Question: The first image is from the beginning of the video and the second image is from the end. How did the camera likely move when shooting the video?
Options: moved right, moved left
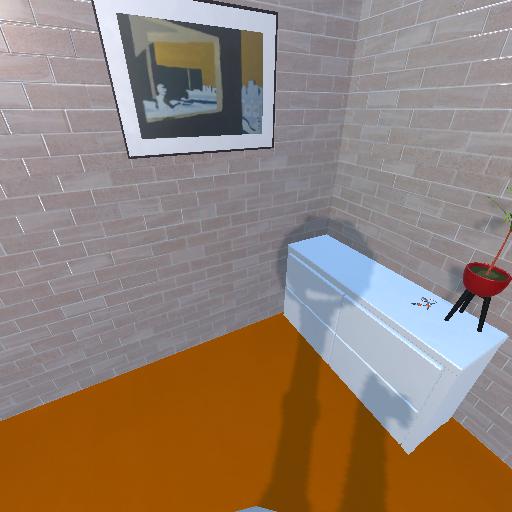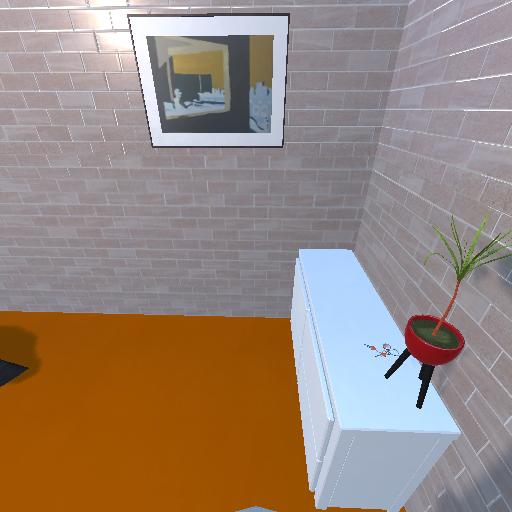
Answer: moved right